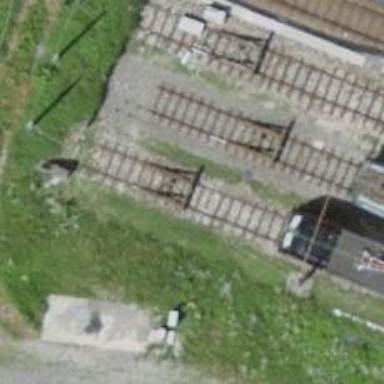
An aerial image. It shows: Railway buffer stop.